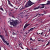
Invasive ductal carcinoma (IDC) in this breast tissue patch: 1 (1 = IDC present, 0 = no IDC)